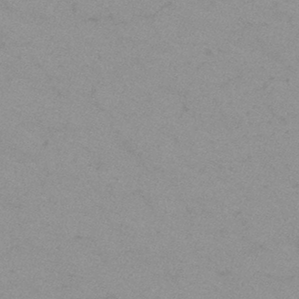
Label: frost